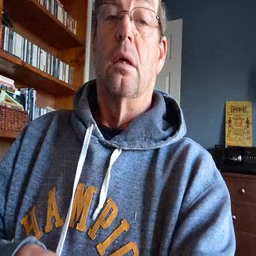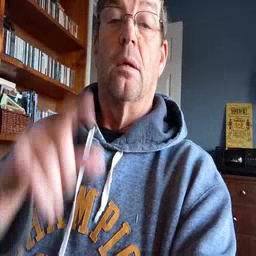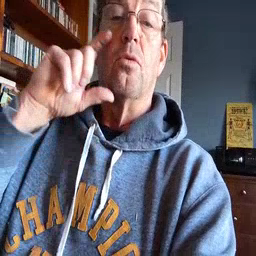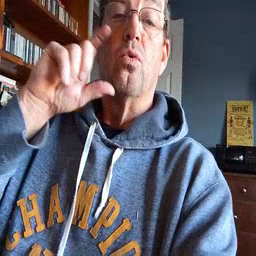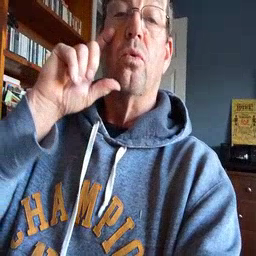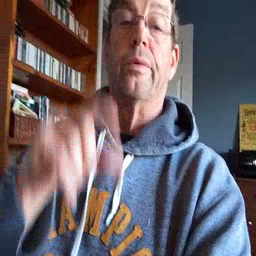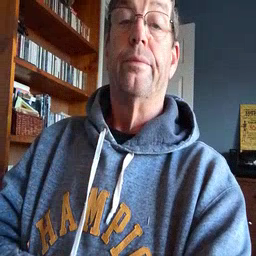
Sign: moon